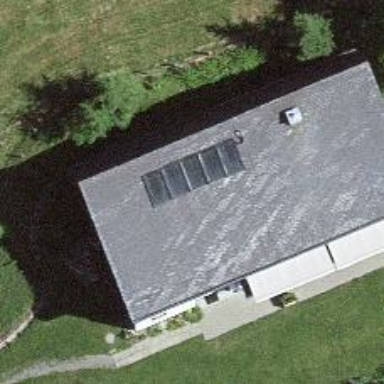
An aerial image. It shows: Solar power generator.